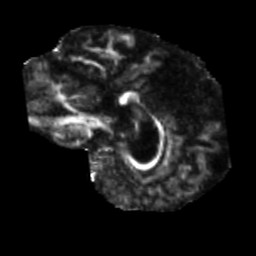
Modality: FA
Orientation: sagittal
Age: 61
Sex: male
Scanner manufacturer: siemens
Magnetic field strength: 3 T
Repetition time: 5.25 s
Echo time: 0.08 s